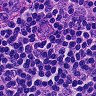
Metastatic tissue present: no